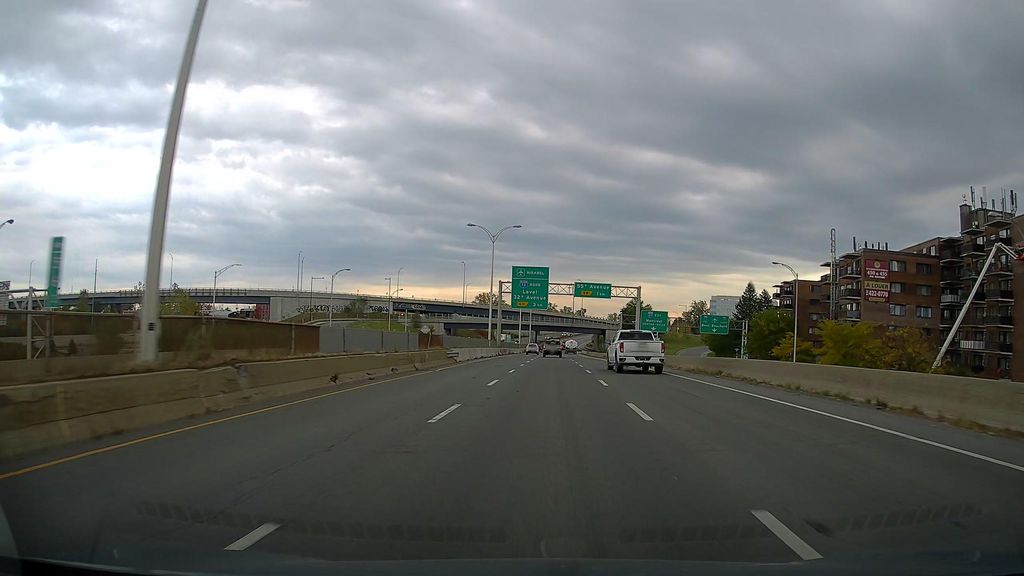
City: montreal